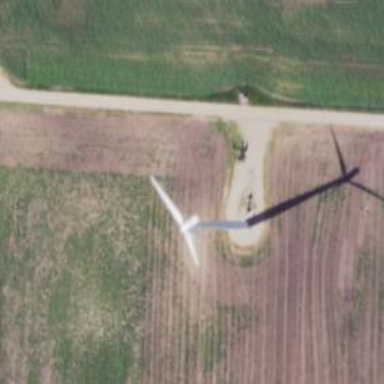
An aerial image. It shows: Horizontal axis wind turbine generating power from wind energy.